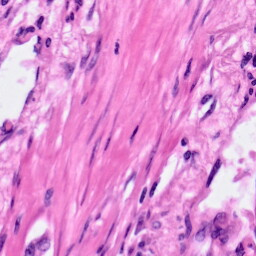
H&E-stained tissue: Pancreatic